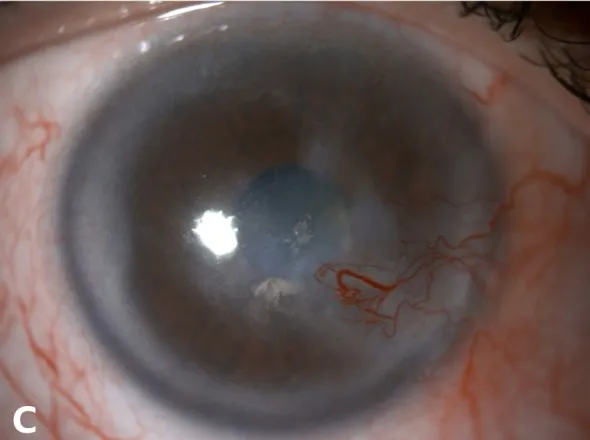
(C) Slit-lamp image of the right eye at the final follow-up visit.
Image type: ophthalmic_imaging (slit_lamp_photograph)